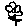
Label: flower